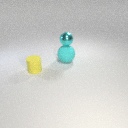
small yellow rubber cylinder to the left of large cyan rubber sphere